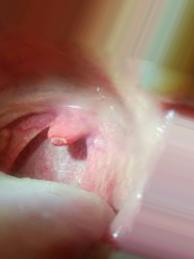
Condition: Mouth Ulcer